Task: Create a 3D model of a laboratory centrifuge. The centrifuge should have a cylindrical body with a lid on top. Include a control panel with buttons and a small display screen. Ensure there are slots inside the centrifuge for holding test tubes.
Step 579:
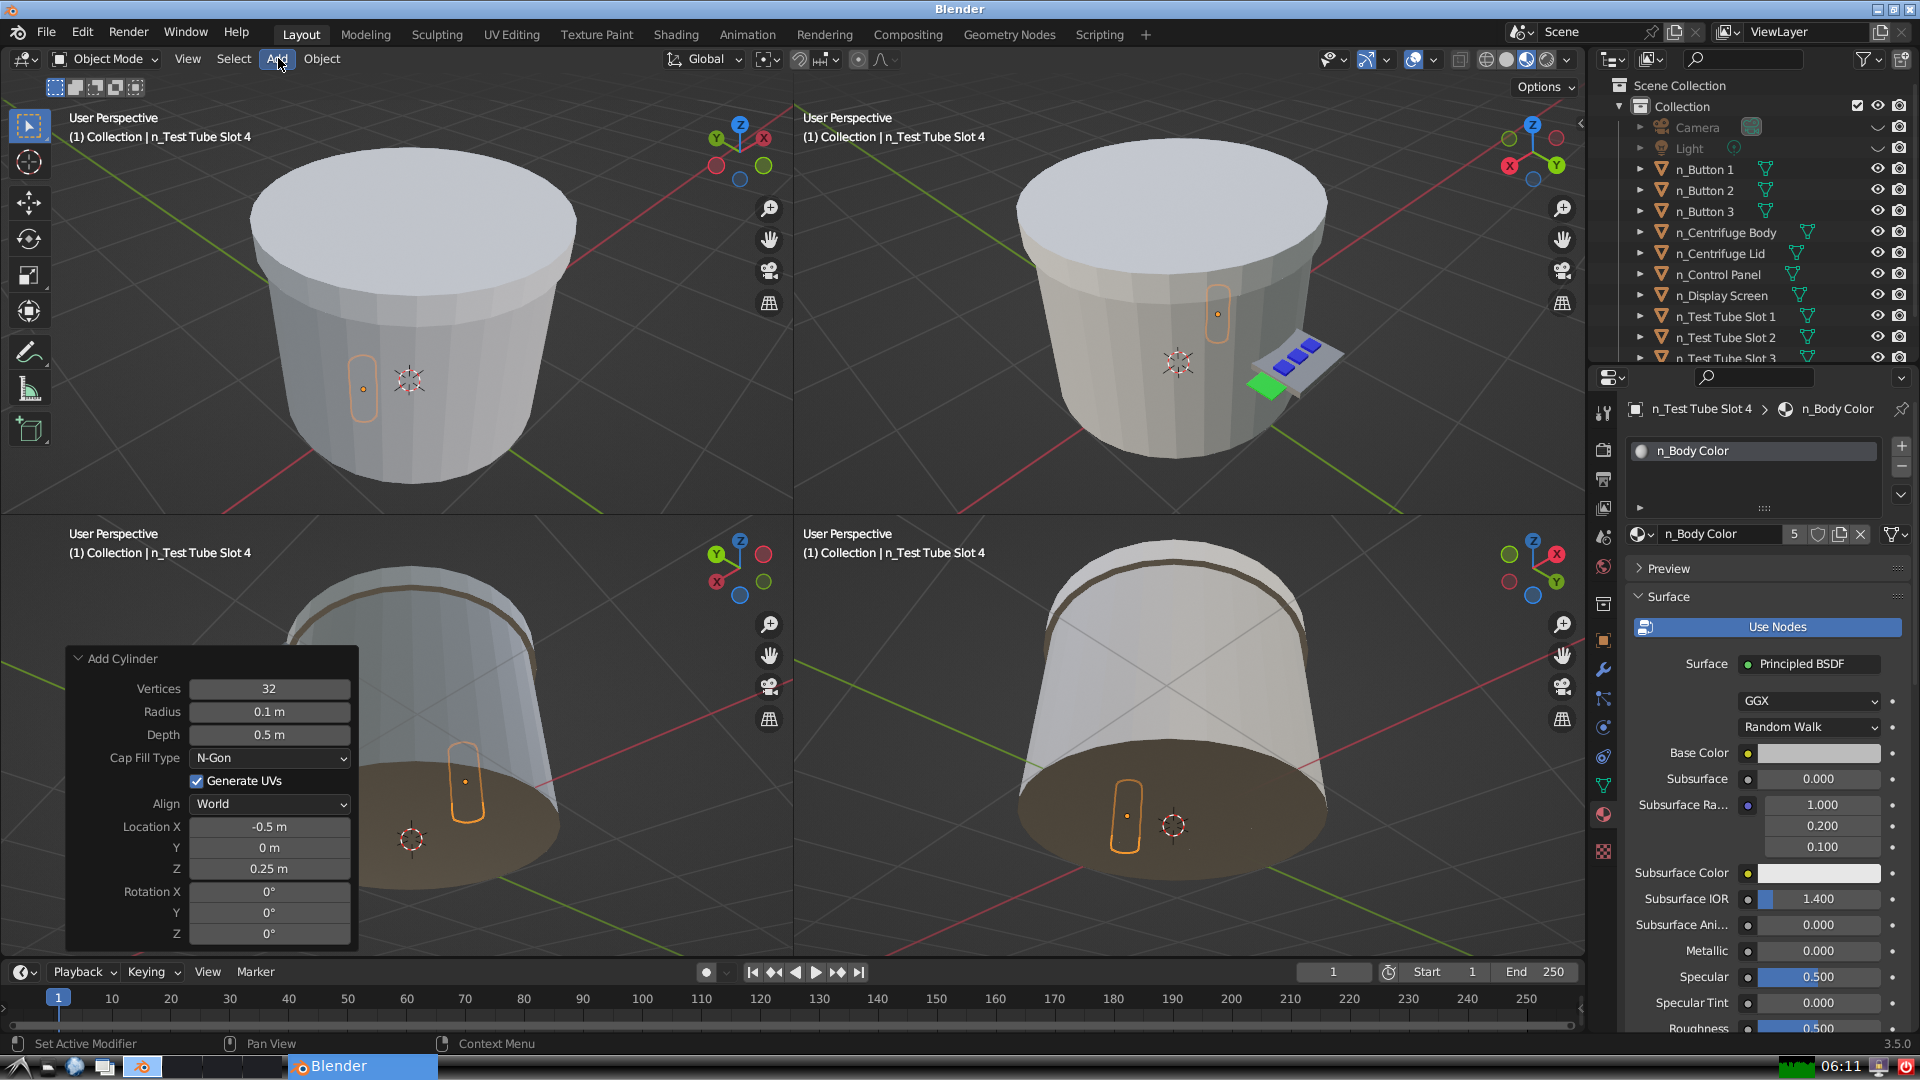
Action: click: no